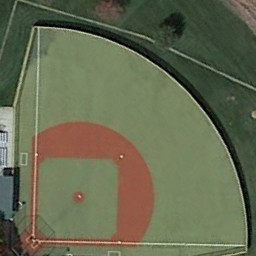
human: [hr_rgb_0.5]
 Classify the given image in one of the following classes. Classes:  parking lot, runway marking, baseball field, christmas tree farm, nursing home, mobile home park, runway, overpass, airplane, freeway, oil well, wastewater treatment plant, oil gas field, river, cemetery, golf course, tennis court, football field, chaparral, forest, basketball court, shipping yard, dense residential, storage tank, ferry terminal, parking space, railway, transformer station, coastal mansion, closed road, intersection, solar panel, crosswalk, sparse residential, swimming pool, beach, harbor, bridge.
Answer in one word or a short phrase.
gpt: baseball field